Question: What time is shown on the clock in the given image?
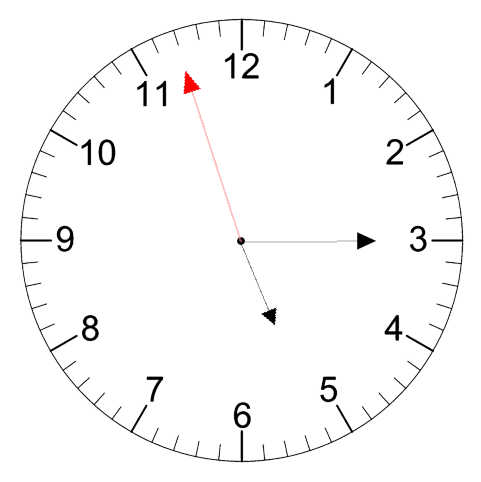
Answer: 05:14:57